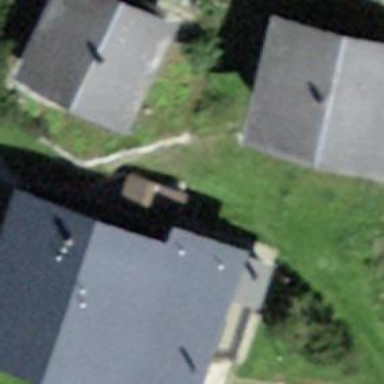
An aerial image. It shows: Part of building.